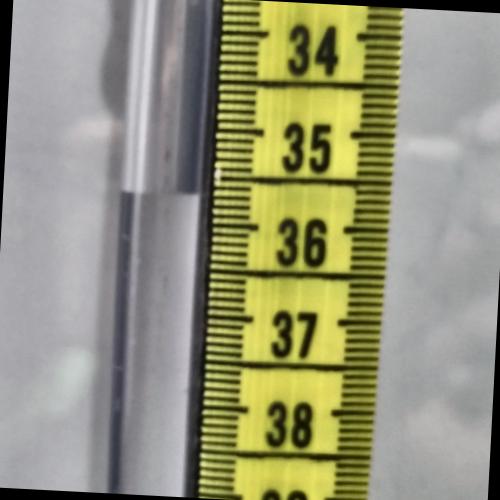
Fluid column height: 35.7 cm